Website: home-depot
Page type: customer-info-address
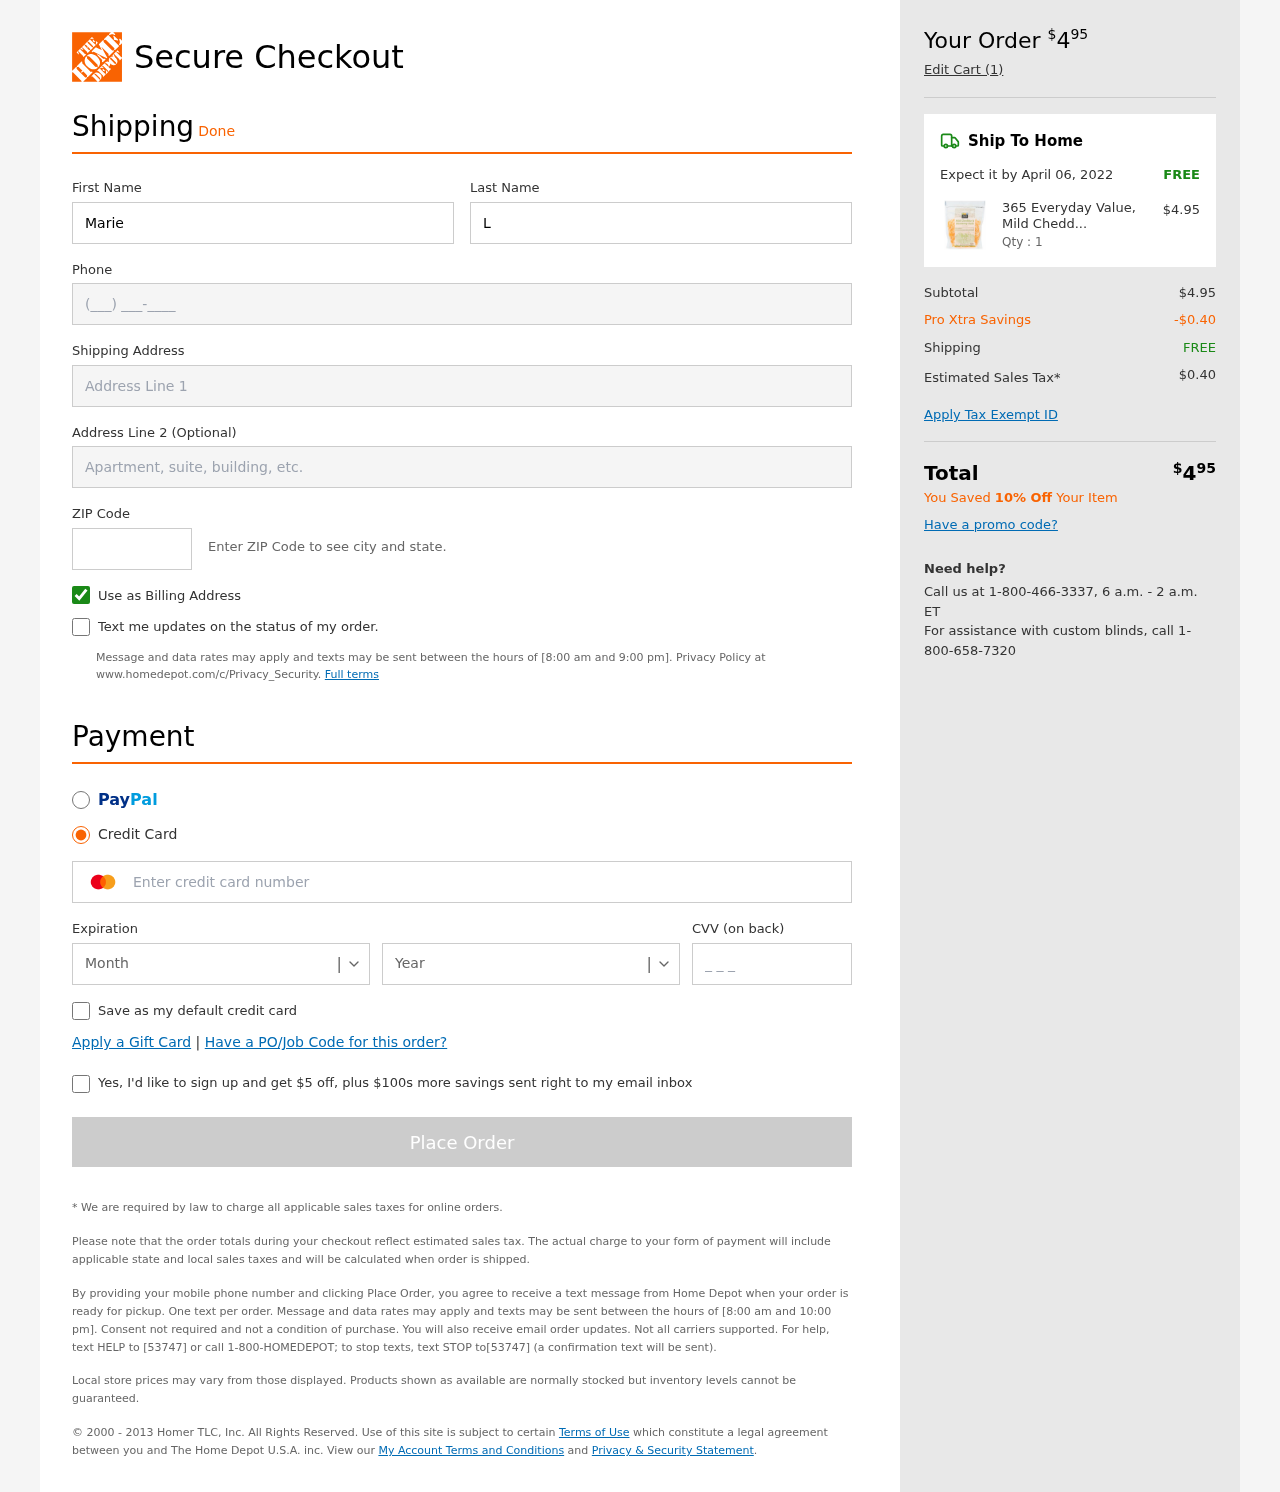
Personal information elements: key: PII_CARD_CVV
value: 657
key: PII_CARD_EXPIRY_MONTH
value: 11
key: PII_CARD_EXPIRY_YEAR
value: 29
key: PII_CARD_NUMBER
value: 2603 9707 0395 7655
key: PII_FIRSTNAME
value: Marie
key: PII_LASTNAME
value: Liu
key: PII_PHONE
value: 2534783497
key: PII_POSTCODE
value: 32708
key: PII_STREET
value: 21224 Anna Vista
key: PII_STREET2
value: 4002 Gonzalez Skyway Suite 422
Product elements: key: PRODUCT1_NAME
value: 365 Everyday Value, Mild Cheddar & Monterey Jack Cheese, Shredded, 12 oz
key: PRODUCT1_PRICE
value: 4.95
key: PRODUCT1_QUANTITY
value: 1
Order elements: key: ORDER_TOTAL
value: $495
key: ORDER_NUM_ITEMS
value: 1
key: ORDER_DELIVERY_DATE
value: April 06, 2022
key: ORDER_SHIPPING_COST
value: FREE
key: ORDER_SUBTOTAL
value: $4.95
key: ORDER_DISCOUNT
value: -$0.40
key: ORDER_SHIPPING_COST2
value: FREE
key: ORDER_TAX
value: $0.40
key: ORDER_TOTAL2
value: $495
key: ORDER_SAVINGS_MESSAGE
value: You Saved 10% Off Your Item